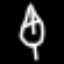
Label: leaf